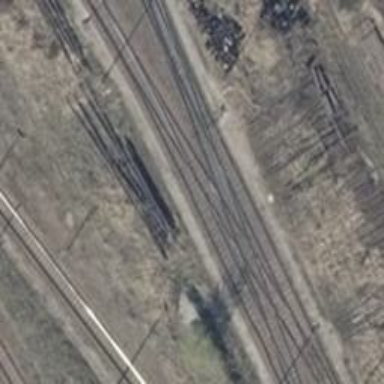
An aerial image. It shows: Railway crossing.